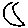
Label: moon